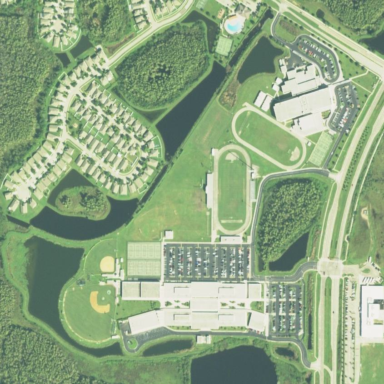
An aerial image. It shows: School.